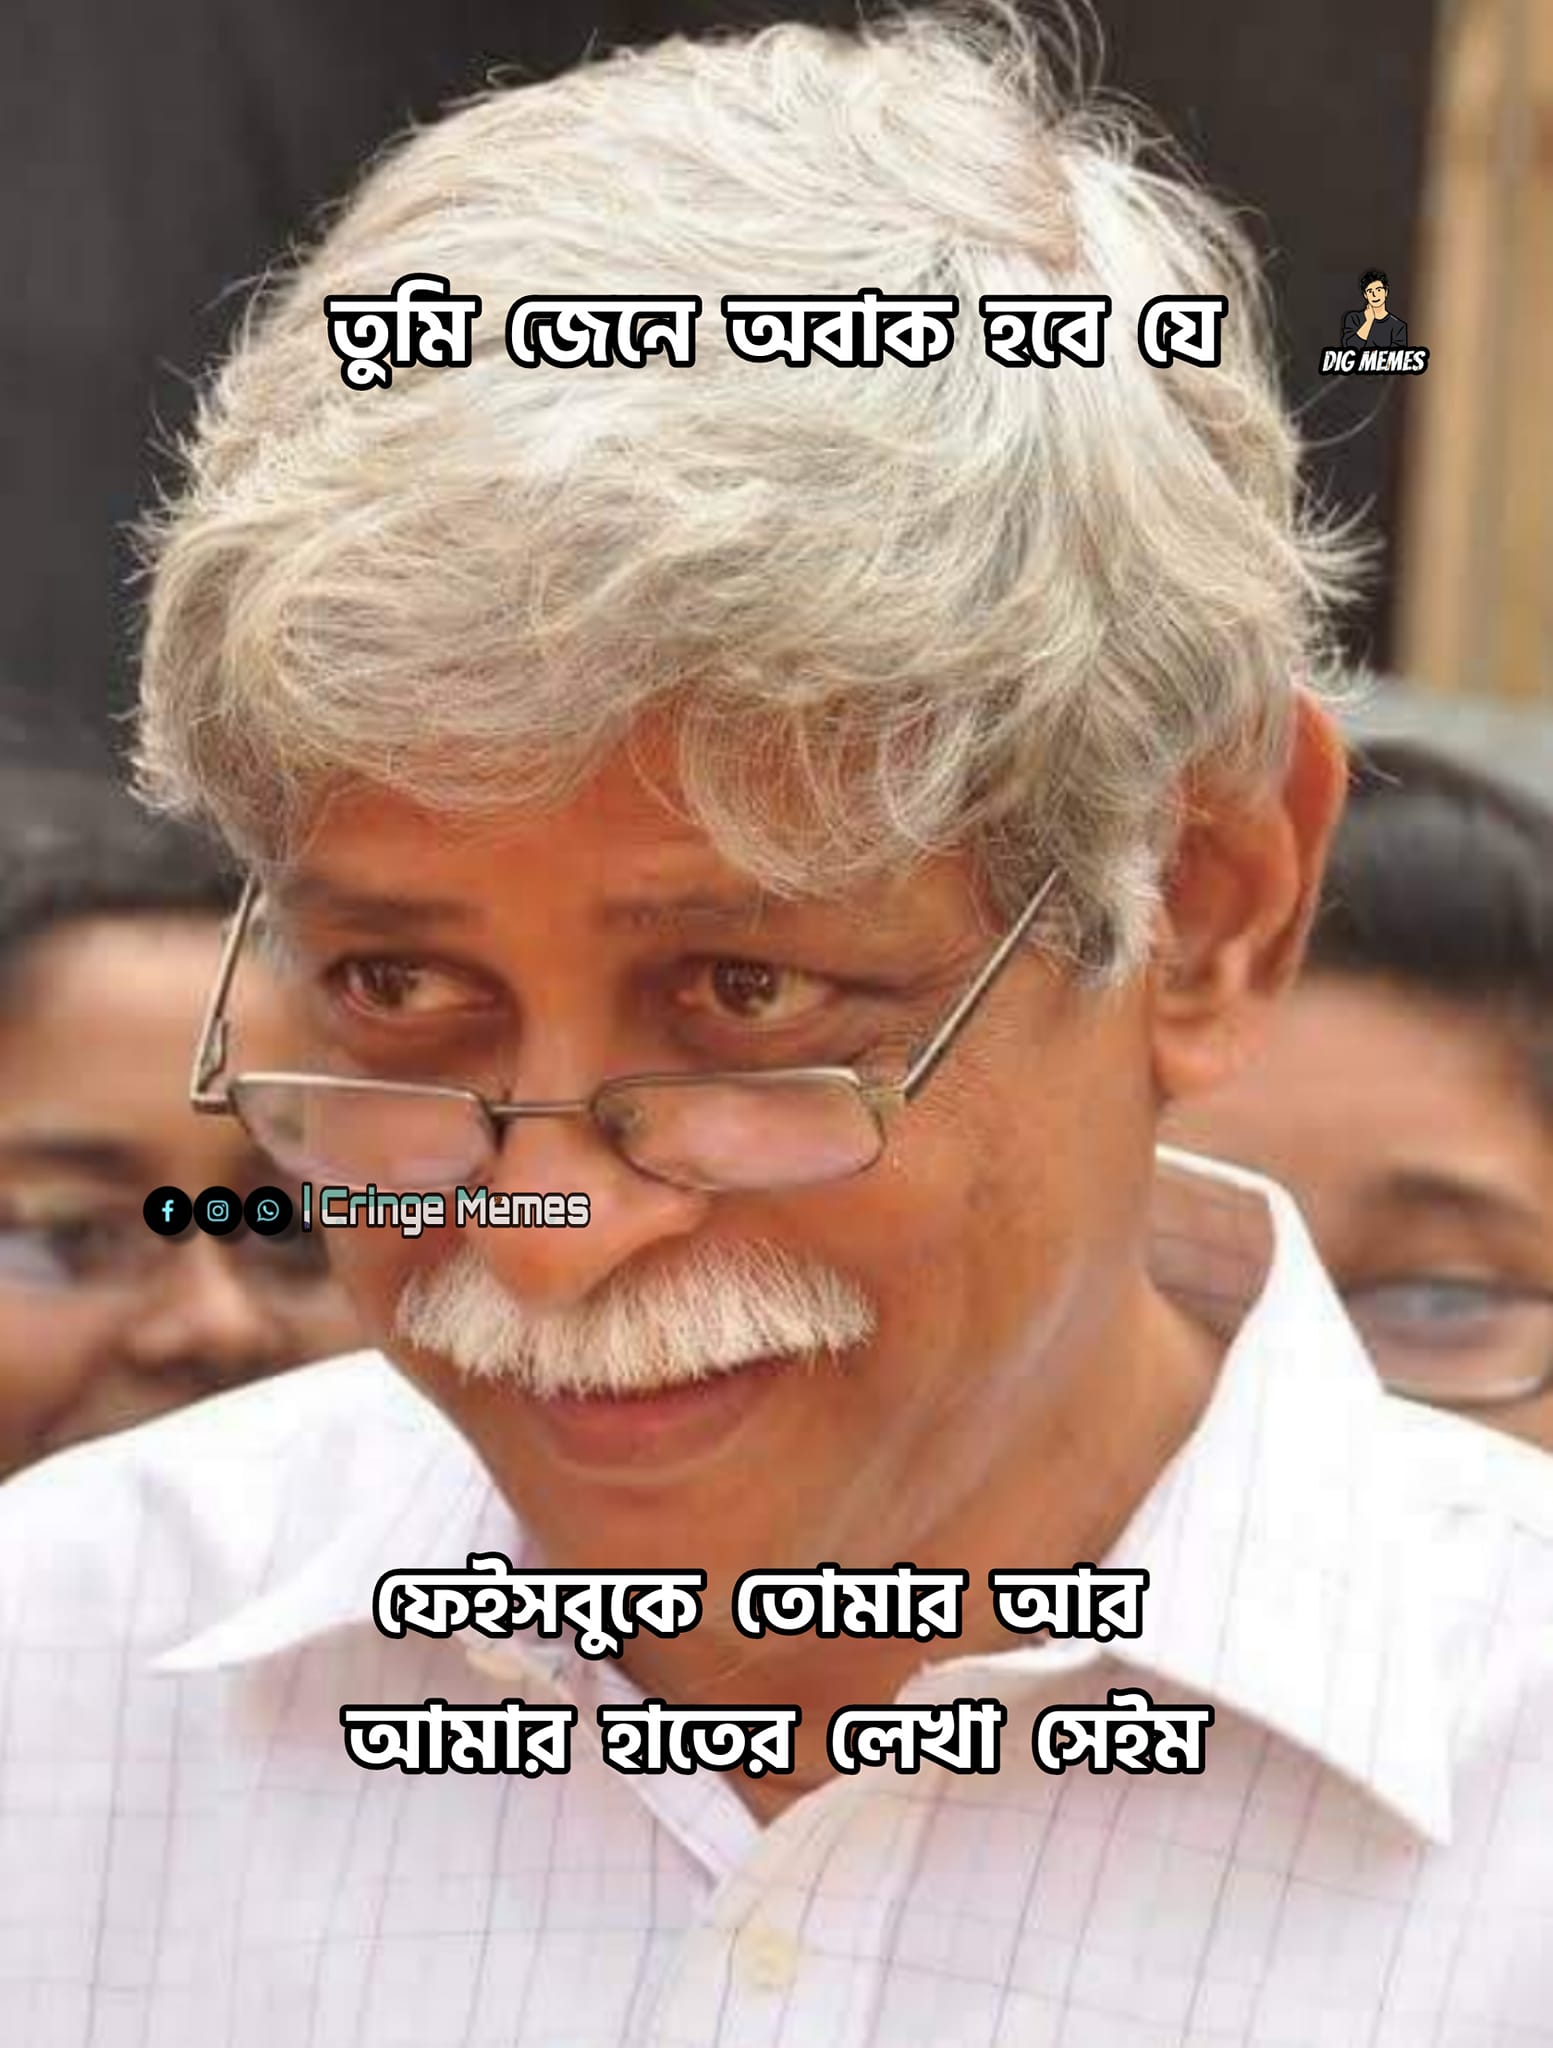
Text: তুমি জেনে অবাক হবে যে ফেইসবুকে তোমার আর আমার হাতের লেখা সেইম
Label: Non Hate